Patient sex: F
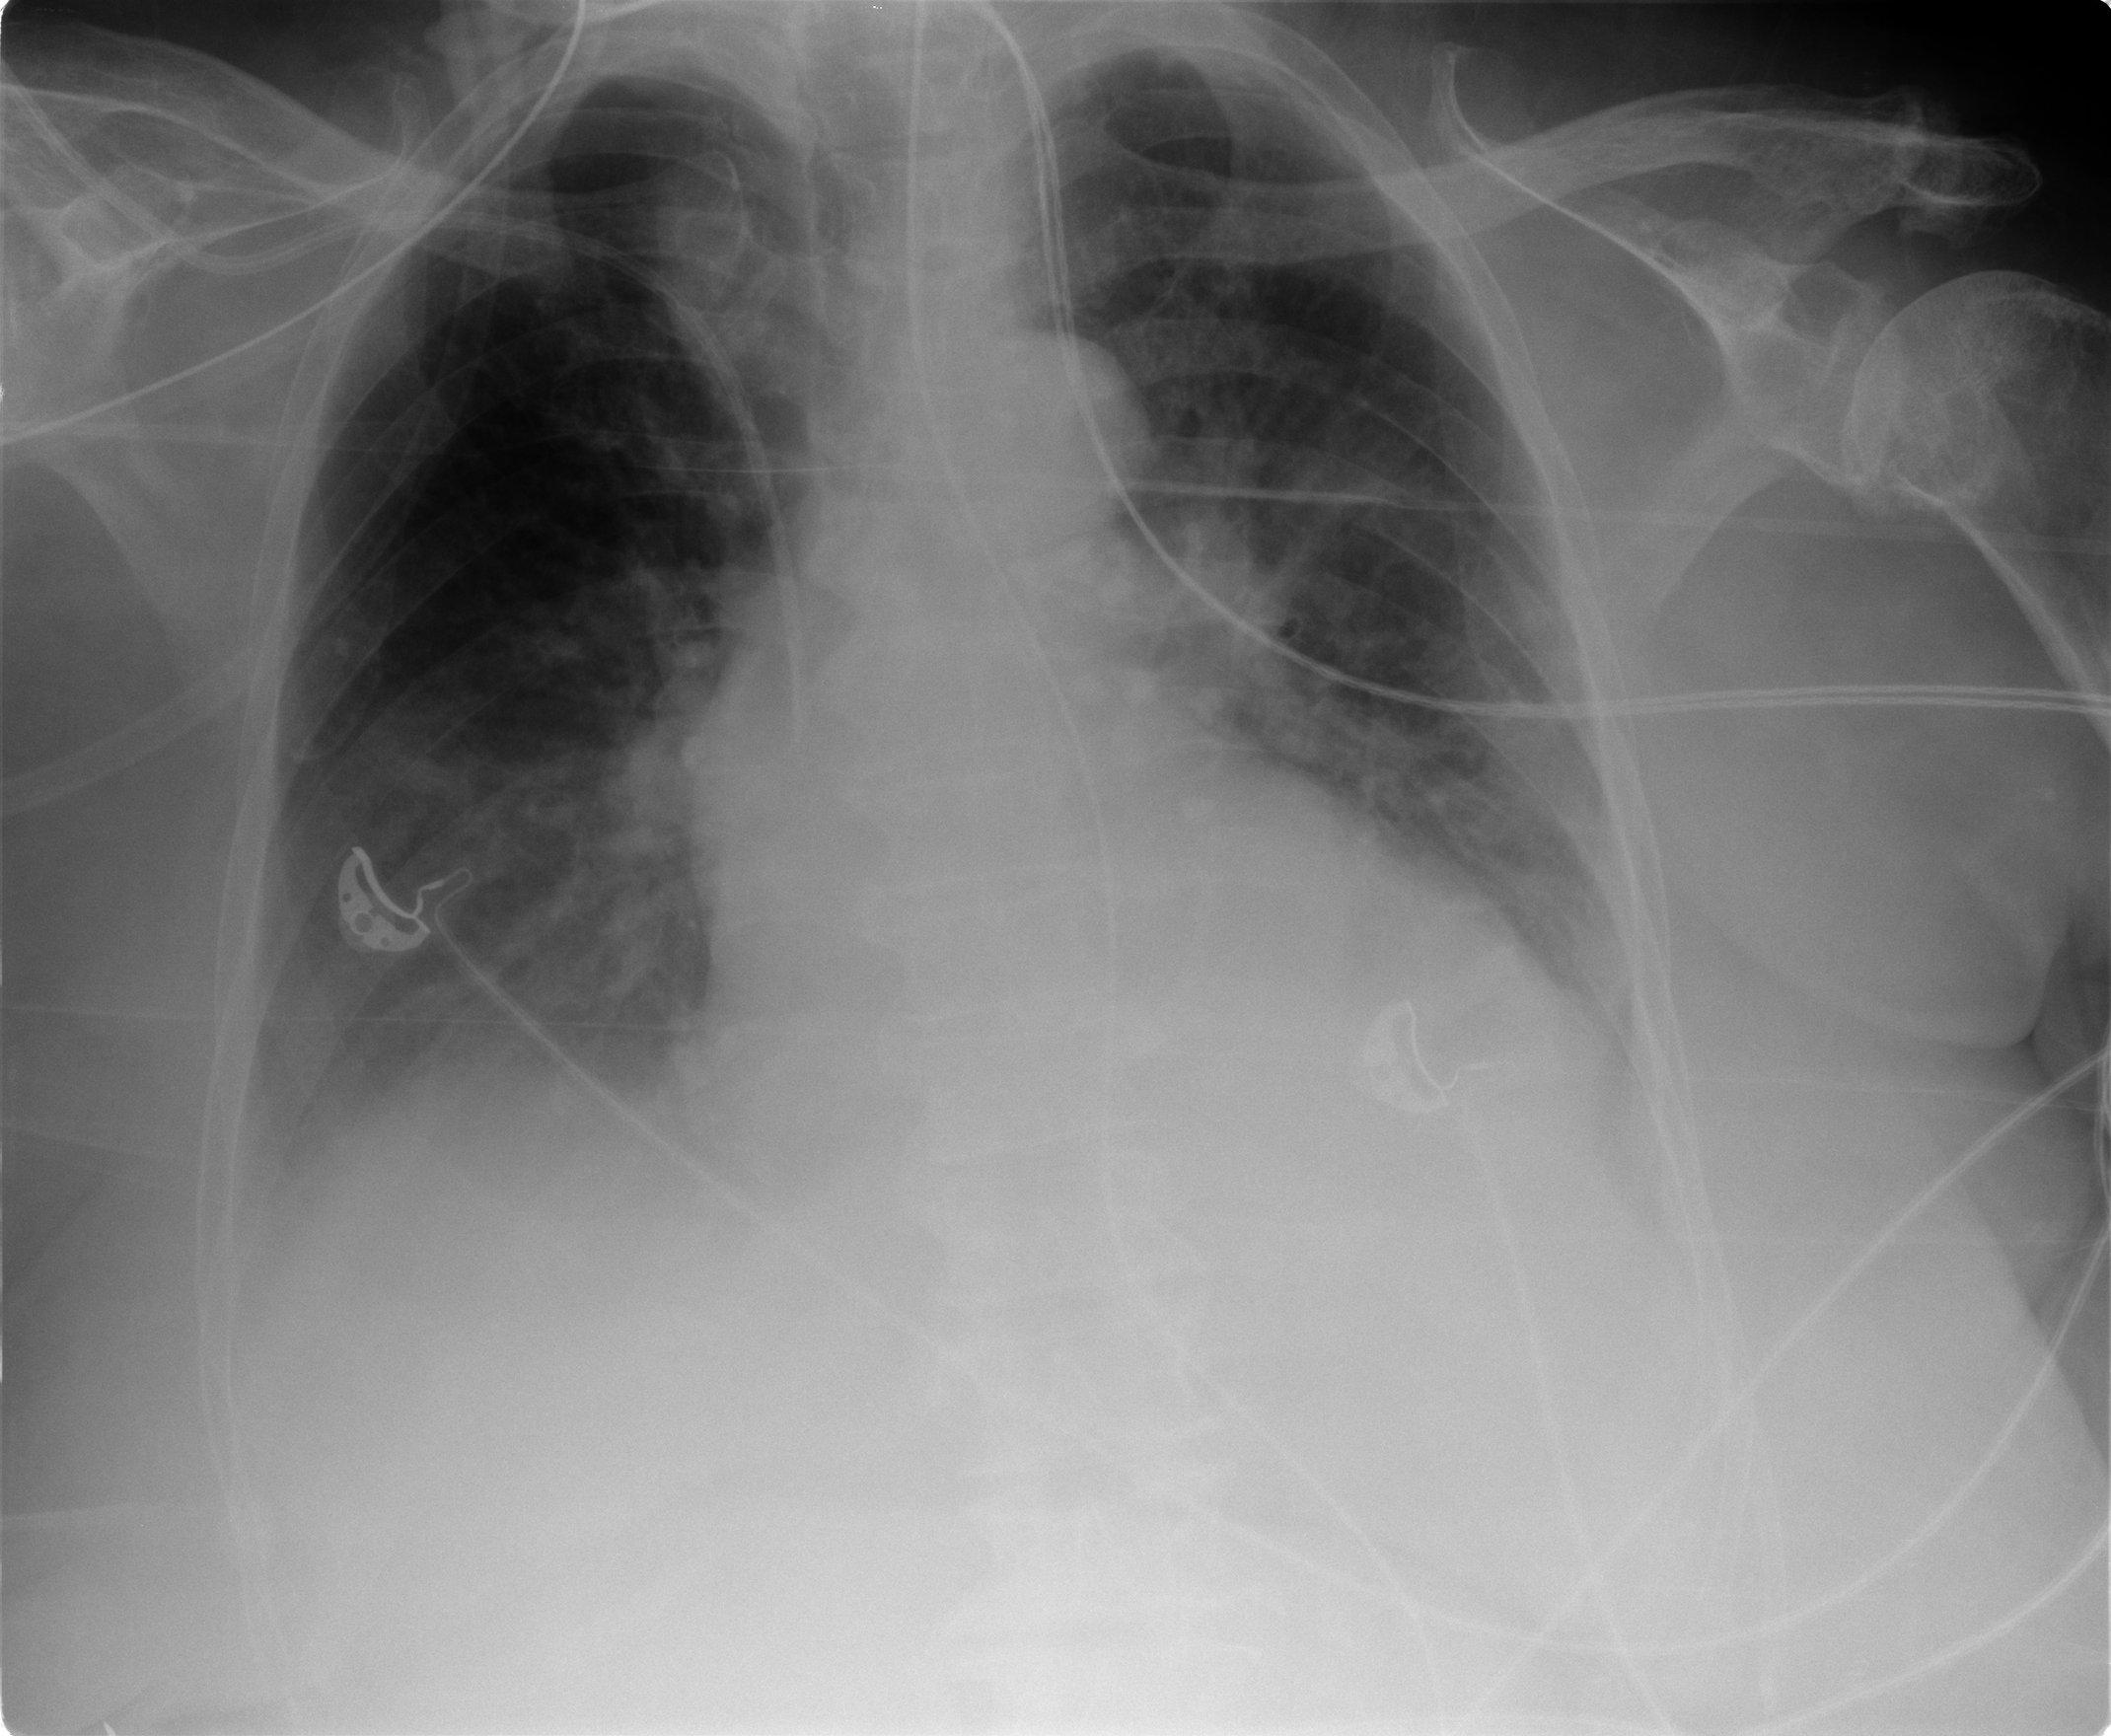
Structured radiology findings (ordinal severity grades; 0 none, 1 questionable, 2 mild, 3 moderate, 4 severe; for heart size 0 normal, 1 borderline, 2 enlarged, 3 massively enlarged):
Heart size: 3
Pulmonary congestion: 3
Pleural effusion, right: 2
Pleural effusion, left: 1
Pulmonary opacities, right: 2
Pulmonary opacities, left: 2
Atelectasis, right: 1
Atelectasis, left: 2